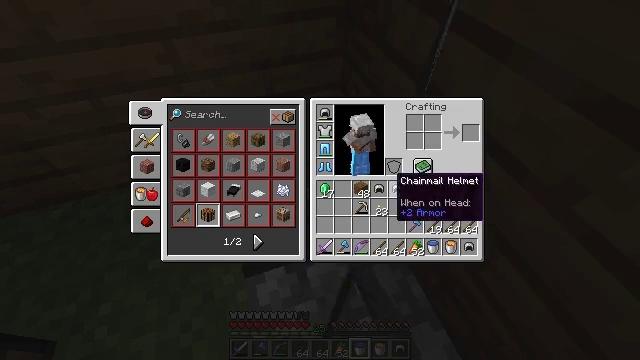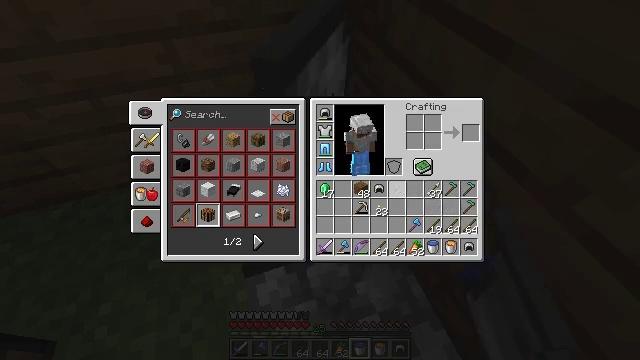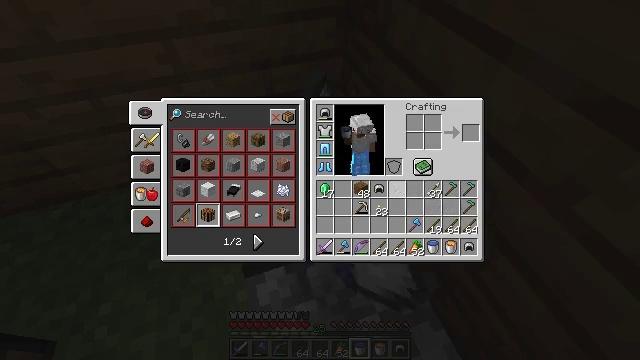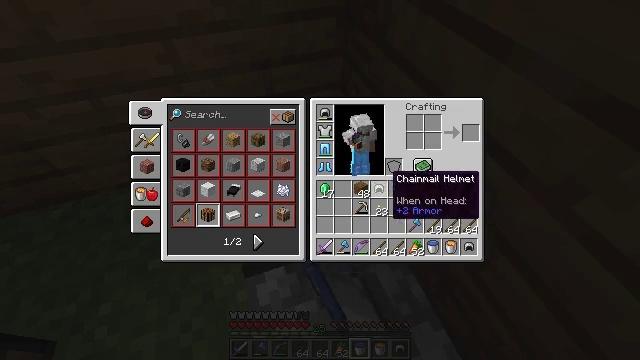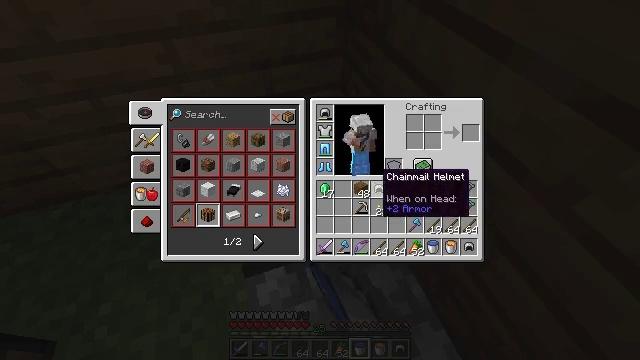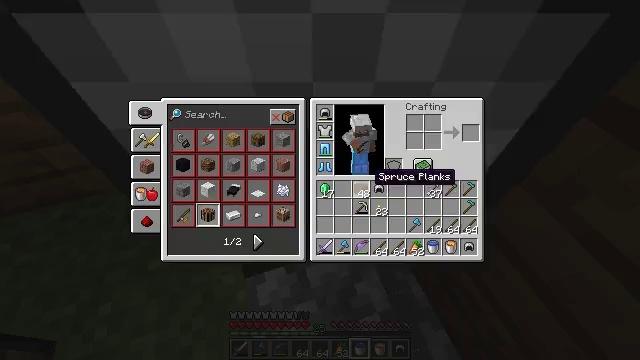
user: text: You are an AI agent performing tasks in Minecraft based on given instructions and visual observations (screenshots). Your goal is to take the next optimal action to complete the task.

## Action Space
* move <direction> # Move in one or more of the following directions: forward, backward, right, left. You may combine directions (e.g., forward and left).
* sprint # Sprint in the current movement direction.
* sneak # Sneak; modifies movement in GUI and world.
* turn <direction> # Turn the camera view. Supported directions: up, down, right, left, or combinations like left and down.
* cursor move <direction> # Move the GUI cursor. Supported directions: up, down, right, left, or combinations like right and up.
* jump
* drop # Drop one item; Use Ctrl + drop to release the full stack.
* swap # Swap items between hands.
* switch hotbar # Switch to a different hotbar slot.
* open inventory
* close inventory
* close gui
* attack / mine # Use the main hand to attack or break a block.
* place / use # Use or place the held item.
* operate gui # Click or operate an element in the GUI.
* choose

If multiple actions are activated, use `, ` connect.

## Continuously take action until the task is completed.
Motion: motion action
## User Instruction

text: Remove a chainmail helmet from the inventory.
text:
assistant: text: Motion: sprint, drop
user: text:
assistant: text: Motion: sprint, drop
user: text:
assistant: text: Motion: sprint, drop
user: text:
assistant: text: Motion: sprint, cursor move left
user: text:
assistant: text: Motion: sprint, cursor move left
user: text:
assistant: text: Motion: sprint, drop